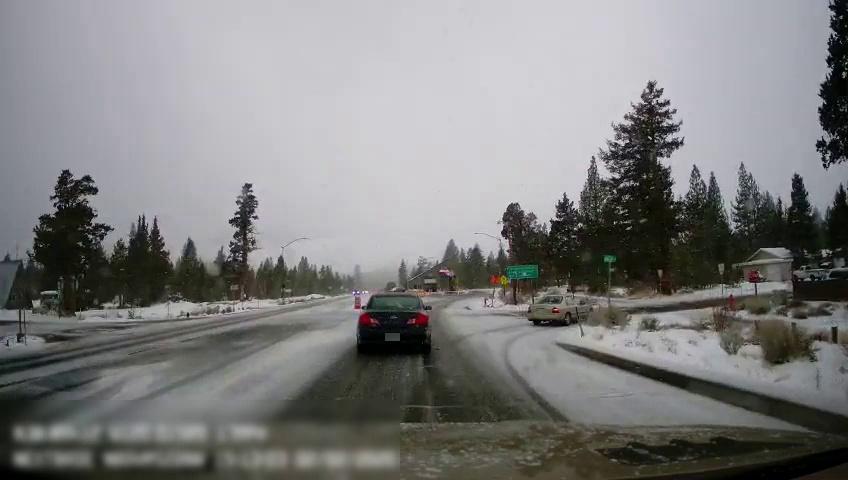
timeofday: Day
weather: Snowy
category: Drivable Space
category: Vehicles | Truck
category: Vehicles | Car
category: Vehicles | Car
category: Vehicles | Truck
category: Vehicles | SUV
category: Traffic | Signs
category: Traffic | Signs